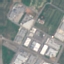
Label: Industrial